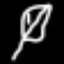
Label: leaf